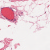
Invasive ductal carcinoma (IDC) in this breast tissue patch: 0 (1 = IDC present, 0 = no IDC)